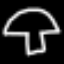
Label: mushroom